Interaction volume radius: 10 \u00c5
Interaction volume height: 15 \u00c5
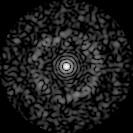
Disorder parameter: 0.8241